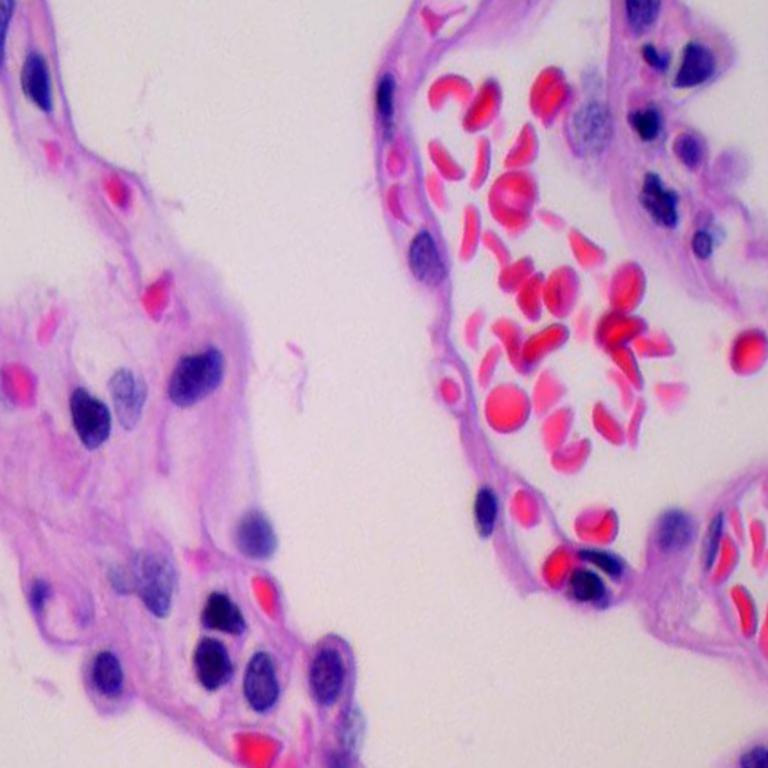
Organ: lung
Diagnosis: benign